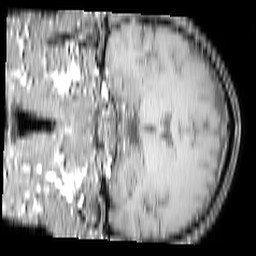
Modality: T1w
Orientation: coronal
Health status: ill
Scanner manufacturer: philips
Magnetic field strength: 3 T
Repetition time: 0.3787 s
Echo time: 0.002908 s